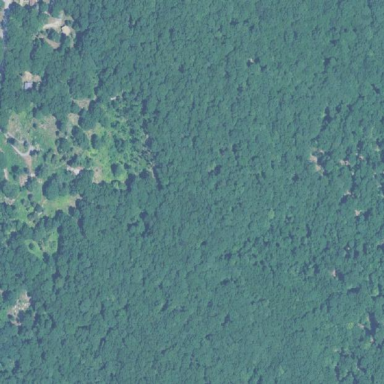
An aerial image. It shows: Nature reserve in woodland area.